Question: I have an
1. EditText for searching items in listem
2. ListView
3. ImageView (using it as button)
When I click on the EditText the keyboard pops up and the ImageView shrinks. I tried adding: android:windowSoftInputMode="adjustPan", android:windowSoftInputMode="adjustResize", android:windowSoftInputMode="stateAlwaysVisible" but didn't work. Is there any other solution.
Please check the image below:

Here is the XML I have:
'''
<?xml version="1.0" encoding="utf-8"?>
<LinearLayout xmlns:android="http://schemas.android.com/apk/res/android"
android:layout_width="fill_parent"
android:layout_height="fill_parent"
android:background="@drawable/backgroundforprofile"
android:orientation="vertical" >
<LinearLayout
android:layout_width="fill_parent"
android:layout_height="wrap_content"
android:orientation="horizontal"
android:padding="10dp"
android:weightSum="1" >
<EditText
android:id="@+id/nameText"
android:layout_width="fill_parent"
android:layout_height="wrap_content"
android:layout_weight=".75"
android:hint="Search here..."
android:singleLine="true"
android:textColorHint="#000000"
android:textSize="18sp"
android:textStyle="bold"
android:windowSoftInputMode="stateHidden" />
</LinearLayout>
<LinearLayout
android:id="@+id/linearlayoutlist"
android:layout_width="match_parent"
android:layout_height="0dp"
android:layout_weight=".88"
android:orientation="vertical"
android:paddingBottom="3dp" >
<ListView
android:id="@+id/listofsongs"
android:layout_width="fill_parent"
android:layout_height="wrap_content"
android:divider="#b5b5b5"
android:dividerHeight="1dp"
android:listSelector="@drawable/selector" />
<TextView
android:id="@+id/NoFriends"
android:layout_width="match_parent"
android:layout_height="match_parent"
android:gravity="center"
android:text="No SONGS AVAILABLE"
android:textColor="#FFFFFF"
android:textSize="28dp"
android:textStyle="bold"
android:visibility="gone" />
</LinearLayout>
<LinearLayout
android:id="@+id/linearLayoutForButton"
android:layout_width="wrap_content"
android:layout_height="0dp"
android:layout_gravity="center"
android:layout_weight=".12"
android:orientation="horizontal"
android:padding="5dp" >
<ImageView
android:id="@+id/addsongs"
android:layout_width="match_parent"
android:layout_height="match_parent"
android:background="@drawable/update"
android:gravity="center"
android:orientation="horizontal" >
</ImageView>
</LinearLayout>
</LinearLayout>
'''
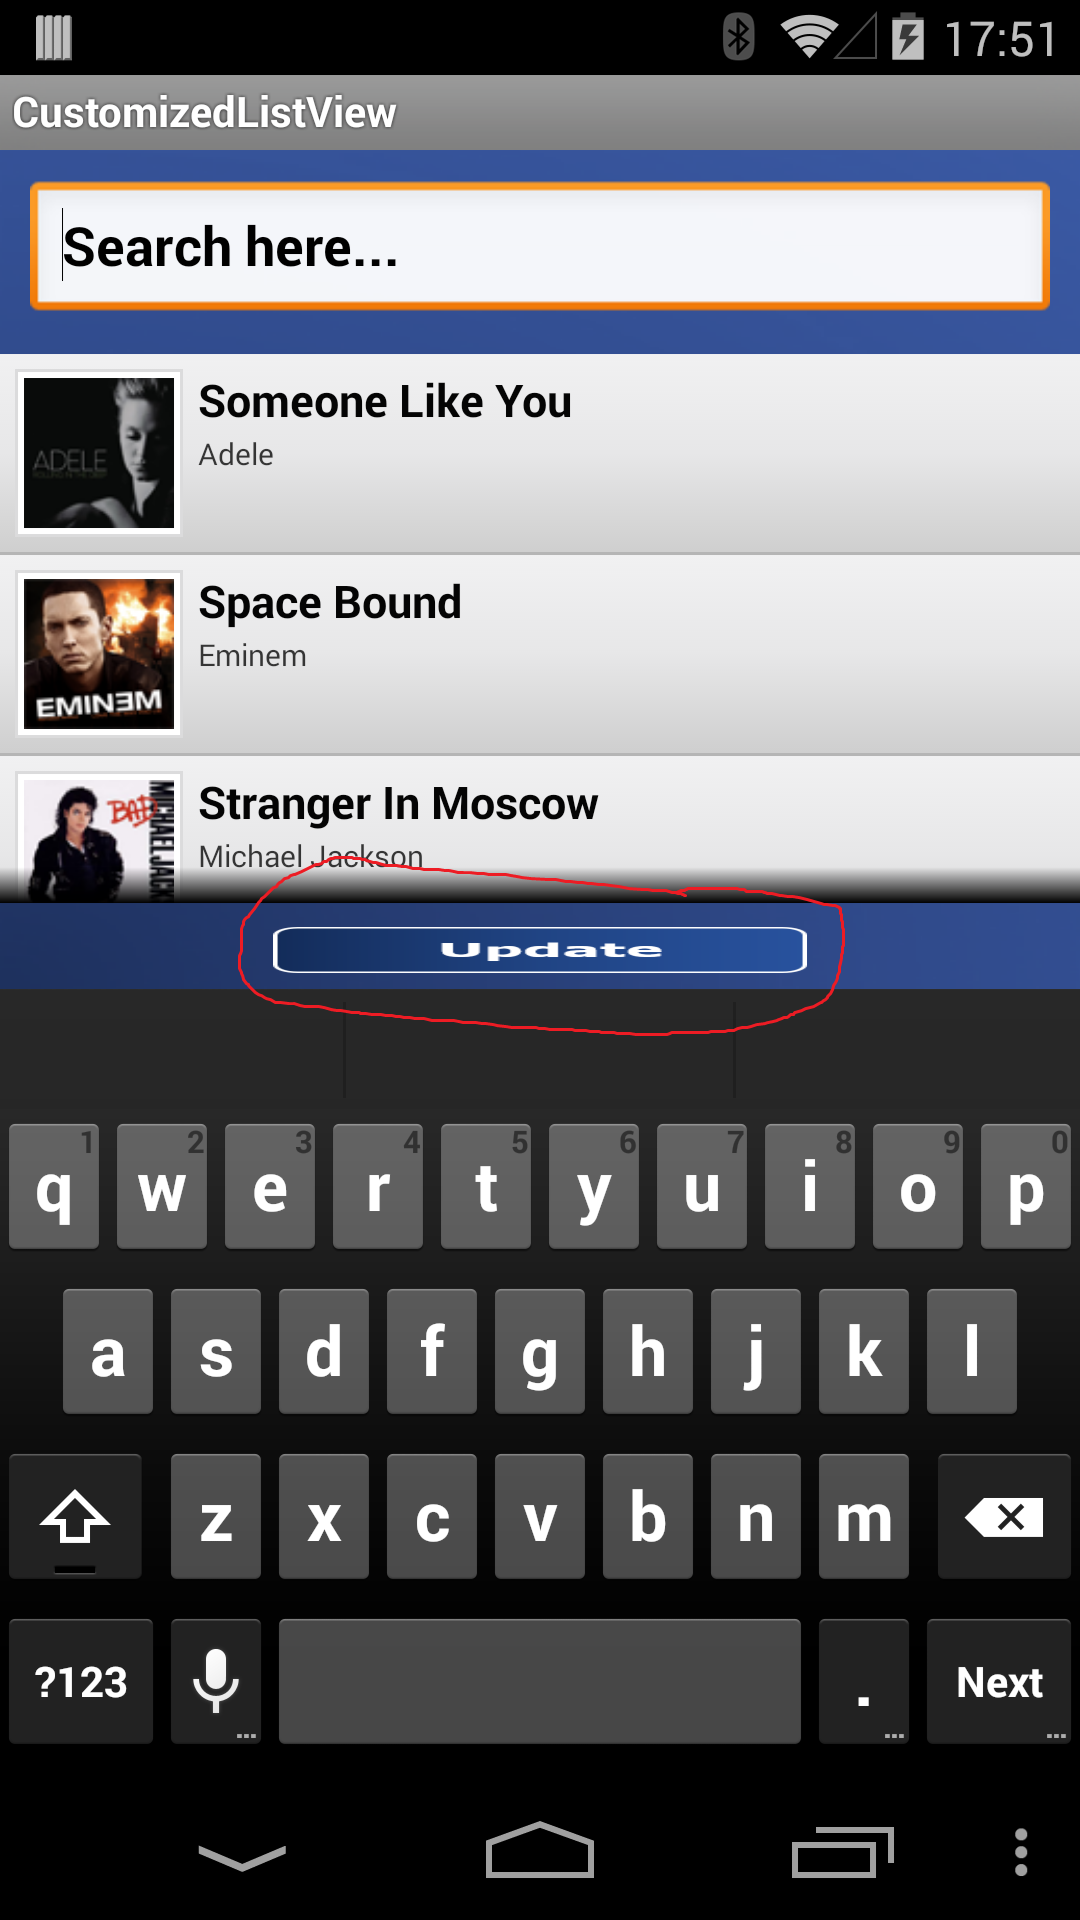
Answer: Currently you have a linear layout like this
-Search box (fixed height)
-list (.88 of remainder)
-button (.12 of remainder)
So if the remainder is 100 the height of the list is 88 and the height of the button is 12 but if the keyboard makes that remainder 50 the list height is 44 and the button height is 6.
I suggest changing the linear layout for the button (which is not really needed because it only contains 1 element) from 'layout_weight=.12' to 'layout_height=wrap_content' and setting a wrap content (or fixed) height on the imageview.